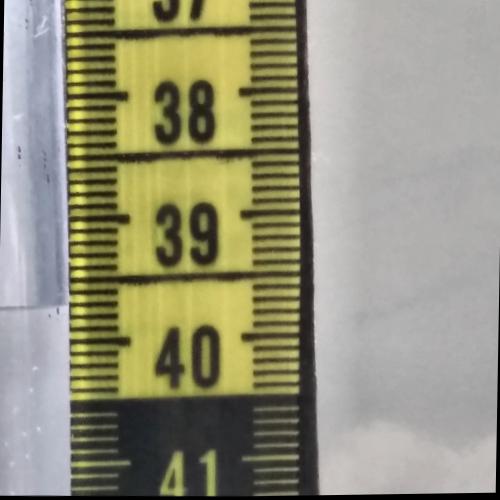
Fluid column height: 39.7 cm